Chest X-ray. View position: PA
Patient age: 38
Patient sex: F
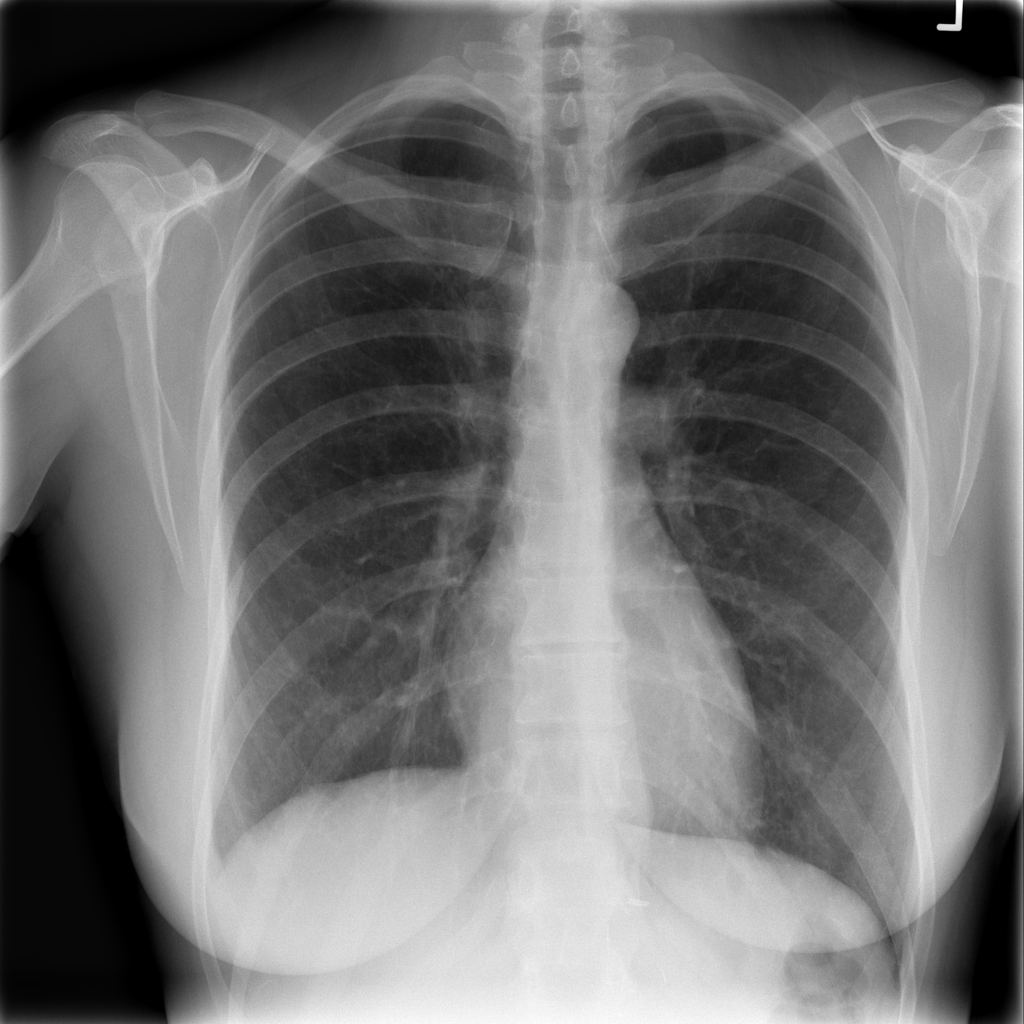
Finding: Pneumothorax